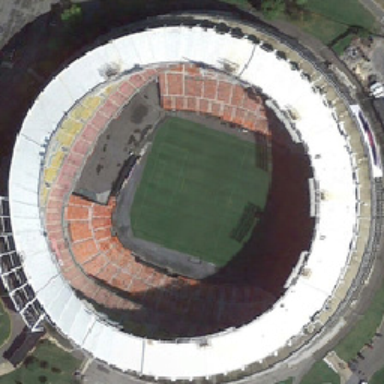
The lawn is surrounded by a round stadium with round awnings and red orange and yellow stands .